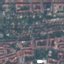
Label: Residential